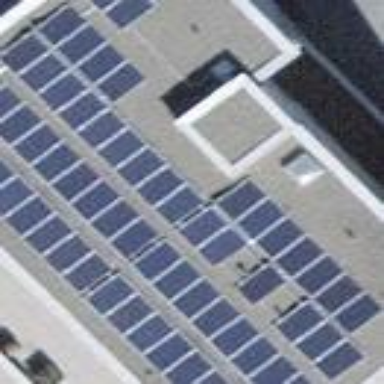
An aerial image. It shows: Solar power generator.